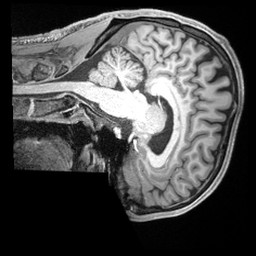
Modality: T1w
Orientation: sagittal
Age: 22
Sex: male
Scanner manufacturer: siemens
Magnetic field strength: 3 T
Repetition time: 2.4 s
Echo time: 0.00226 s